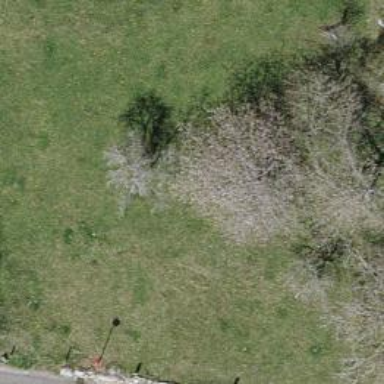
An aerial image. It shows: Single tag "natural: tree."